Question: '''
id col1 col2 col4 | col5 | col6 | col7 | col8
1 AAV987 Alcatop Pvt | | | |
2 126B Burger 10 | -- | 15 | 20 | 56
3 957A Pizza 17 | 19 | 44 | 29 | 97
4 45A5 Mushroom 59 | 22 | 15 | -- | --
5 8999 Fish 27 | 39 | -- | 20 | 20
1 AA5697 Nomendus Curies
2 126B Burger 42 | 26 | 25 | 29 | 60
3 957A Pizza 65 | 65 | 90 | 29 | 9
4 45A5 Mushroom 15 | 97 | -- | 64 | 65
5 8999 Fish 7 | 19 | 15 | -- | 20
'''

## I NEED THIS
if search term is "AA5697" then it should get me the data as below
'''
id col1 col2 col4 | col5 | col6 | col7 | col8
1 AA5697 Nomendus Curies
2 126B Burger 42 | 26 | 25 | 29 | 60
3 957A Pizza 65 | 65 | 90 | 29 | 9
4 45A5 Mushroom 15 | 97 | -- | 64 | 65
5 8999 Fish 7 | 19 | 15 | -- | 20
'''
similar question 1: <URL>
similar question 2: <URL>
i looked at them. but it confuse me and the query in 1st link didn't wokred perfectly :(
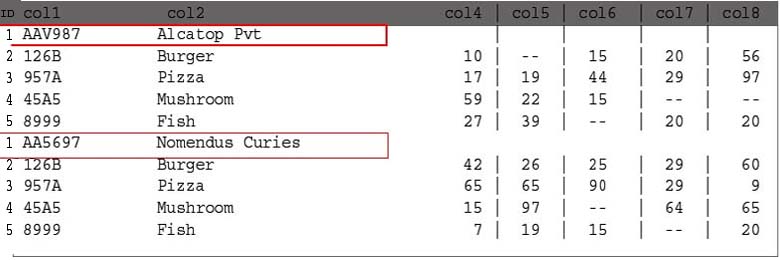
Answer: If the provided columns are all the columns, there's no way to solve this correctly. In a relational database a table is an unordered set of rows. Of course, there is a physical order on the HDD, but logically You cann't presume there is any order of them. There's no "next" row.
You can try to solve this with various queries, altering the table, etc... You can be lucky, but there's no proofable working solution.
This is a bad database model. There's no even proof the values are correct. Ask the one who sent this for you to send a real database. A parent-child connection between the companies and the data rows would make this problem easier.
But: If there is a hidden ID field with increasing integers(in the sample code there isn't), You can use it to define an order in the queries. With that, You can solve the problem easily by checking how far are the IDs of the value-records from the selected company's ID.
Note: there's no proof, that You can add a correct ID column if there isn't one. If there is, instead of queries, You should use it for define 2 other tables and fill them with the data.
Unaccept an answer and editing a post is not a good practice. You provided 2 links. At the first one, the records are ordered by name, at the second one they are ordered by date.
Your new ID field is almost good, but if You have 'N' records, ID should run from 1 to 'N'.